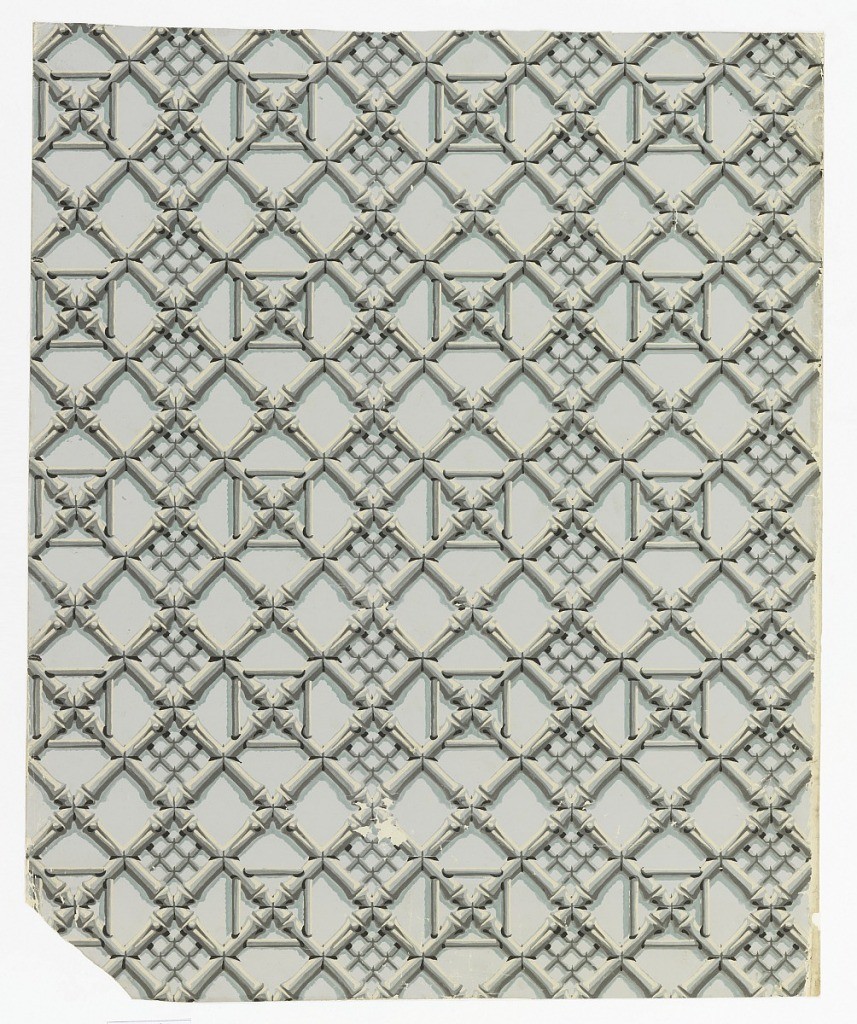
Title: Sidewall
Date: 1813–23
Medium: Block-printed on handmade paper
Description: Repeating paper probably used for a border. Bamboo trellis, diagonal bamboo strips forming squares some of which are crossed with smaller strips of bamboo. Printed on pale blue ground.